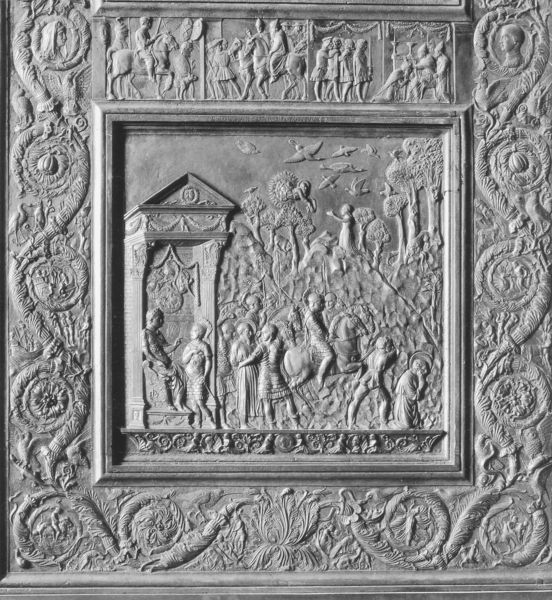
Titel: Bronzetür des Hauptportals von St. Peter
Künstler: Antonio Averlino
Standort: Rom, S. Pietro (EU - I - Latium)
Schlagwörter: baum, berg, himmel, kopf, mann, menschen, blumen, frau, blüten, tiere, rahmen, stein, vögel, fliegen, pferd, pferde, reiter, ranken, reiten, relief, giebel, rand, tor, knien, reichen, beten, krieger, tempel, szenen, geschichten, narrativ, kriefer, verzierunng, nimubs